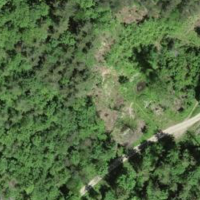
EUNIS habitat code: 41
Species observed at this site:
Stachys sylvatica